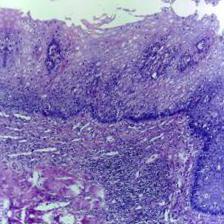
Diagnosis: Normal